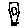
Label: square